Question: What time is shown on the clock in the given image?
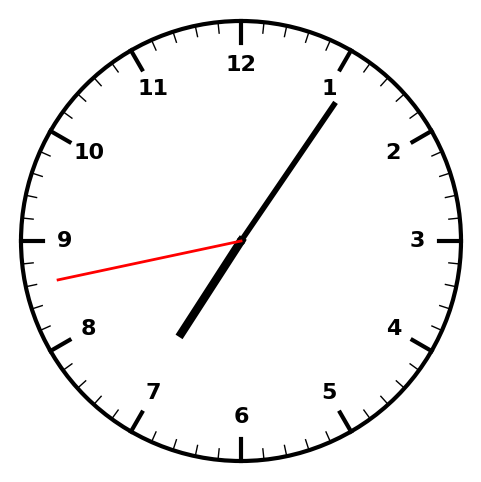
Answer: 07:05:43